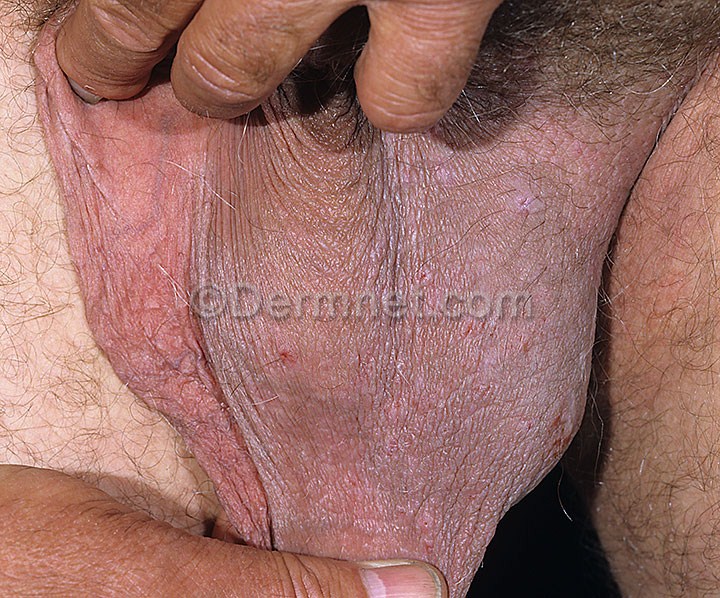
Disease: Eczema Photos